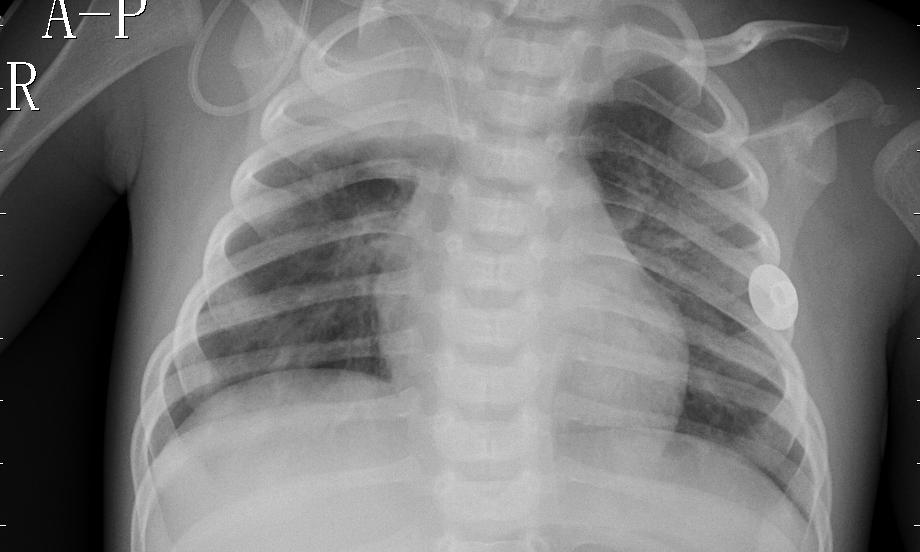
Diagnosis: PNEUMONIA